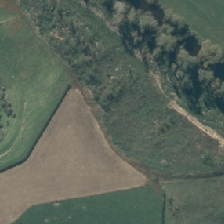
Land cover: harvested_forest